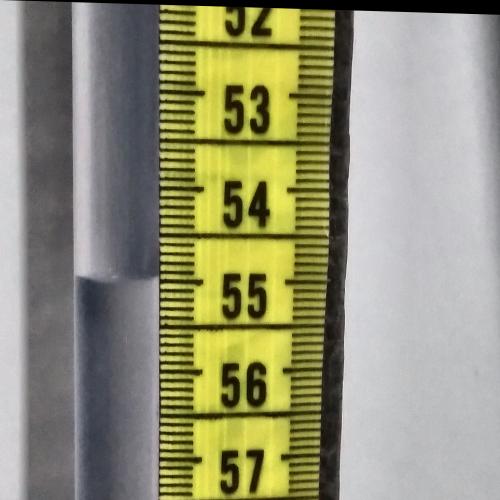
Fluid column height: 54.9 cm